Question: I am trying to make something like

I am using JTable for this but am unable to figure out how to add those 'Libraries', 'Tools', 'Examples' rows.
I would like to keep the rows in one table if possible(because then i would have to write code so that only one row is selected from all the tables combined).
I would prefer if someone gives a solution using JTable only though if this can be accomplished using any other component i would be very willing to use it.
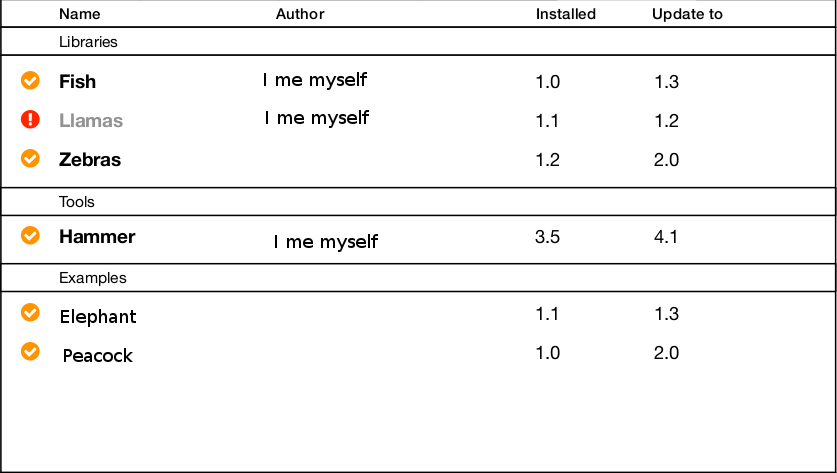
Answer: > unable to figure out how to add those Libraries, Tools, Examples rows.
They just look like rows of data that only contain data in the second column.
If you want to highlight the rows with a special Border then you could use the approach described in <URL>' method of JTable set the Border of all columns of a given row.